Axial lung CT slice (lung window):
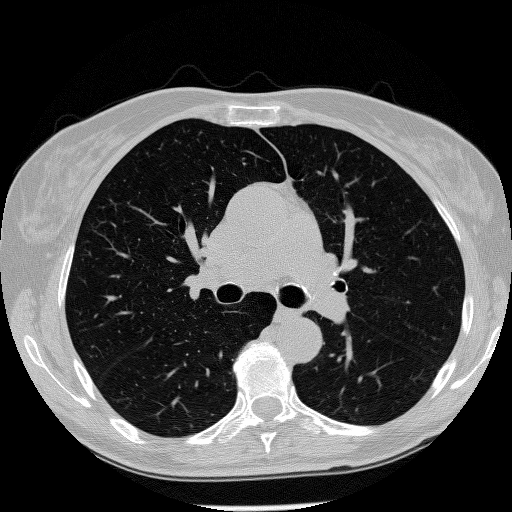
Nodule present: no